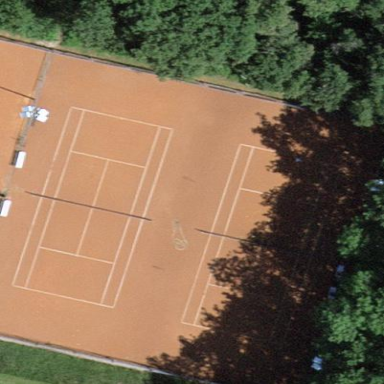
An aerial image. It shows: Tennis court on pitch designated for leisure land.